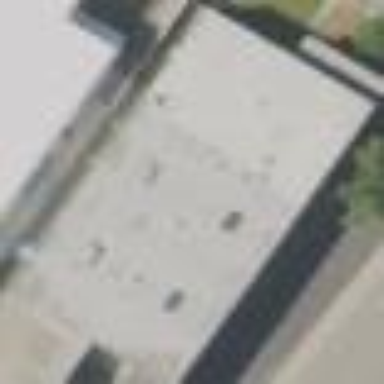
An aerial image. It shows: Industrial building with flat roof.